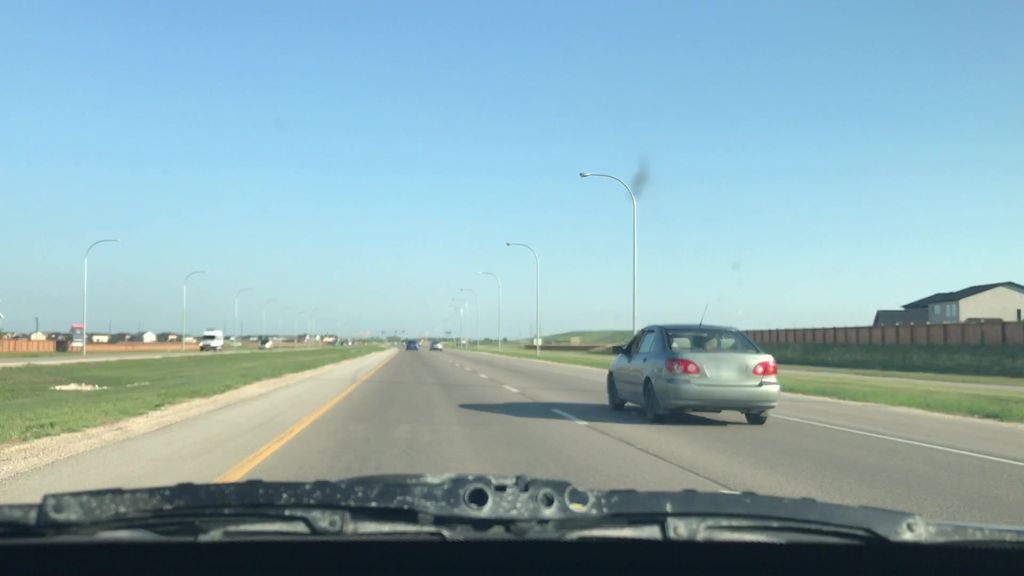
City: winnipeg